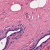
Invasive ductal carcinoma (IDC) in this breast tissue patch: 0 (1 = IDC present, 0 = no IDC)